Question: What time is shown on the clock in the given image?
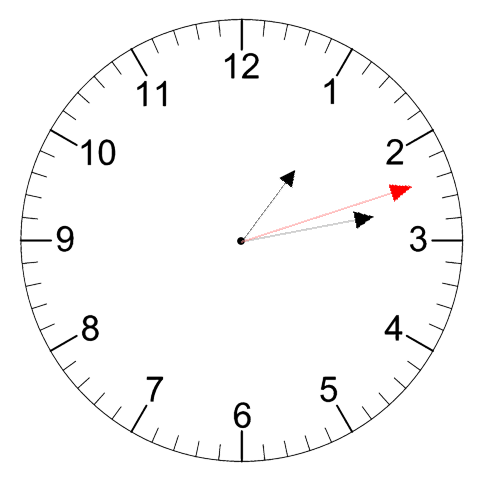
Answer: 01:13:12